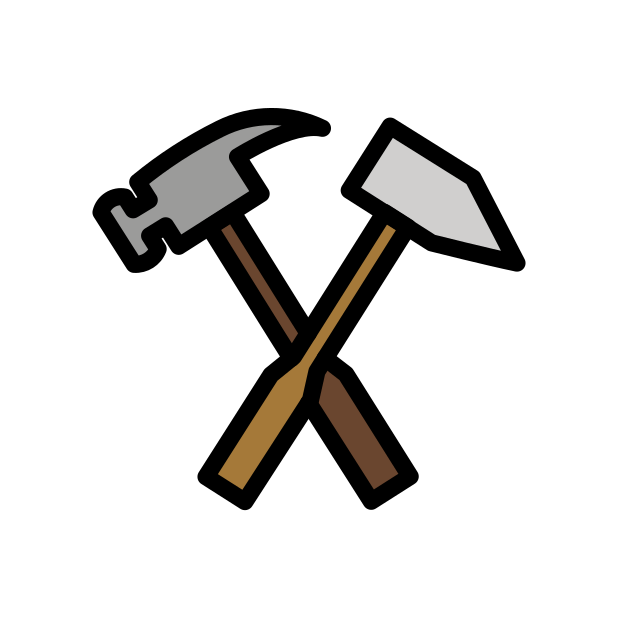
Emoji: ⚒
Name: hammer and pick
Unicode: 0x2692